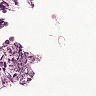
Metastatic tissue present: no